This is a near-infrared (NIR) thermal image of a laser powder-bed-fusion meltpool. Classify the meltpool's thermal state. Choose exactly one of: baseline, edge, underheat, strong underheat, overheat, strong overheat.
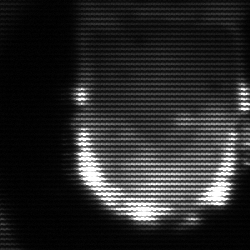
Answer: baseline